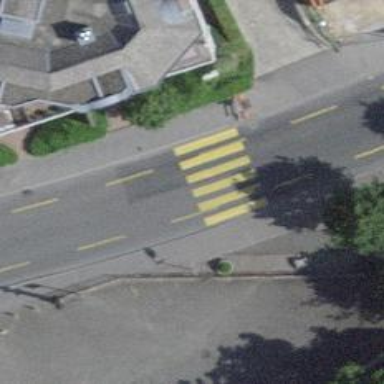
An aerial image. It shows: Pedestrian crossing with zebra markings on the footway.